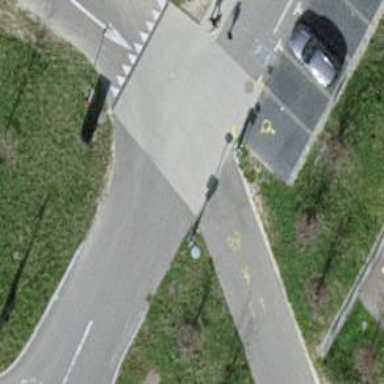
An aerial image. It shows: Bollard barrier.